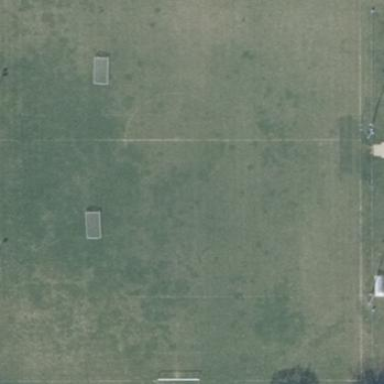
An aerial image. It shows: Soccer pitch for outdoor sports and leisure activities.